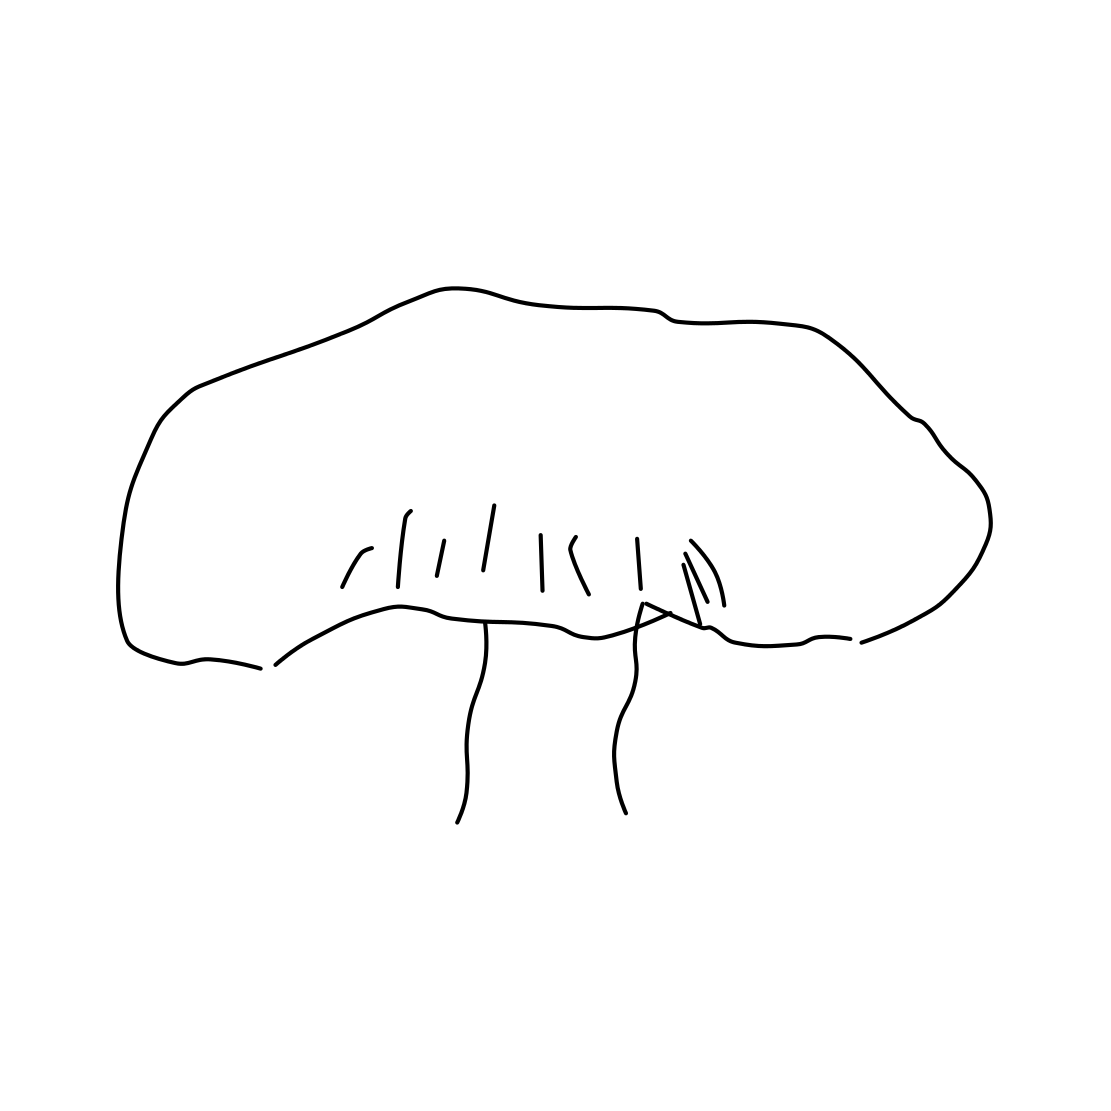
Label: mushroom